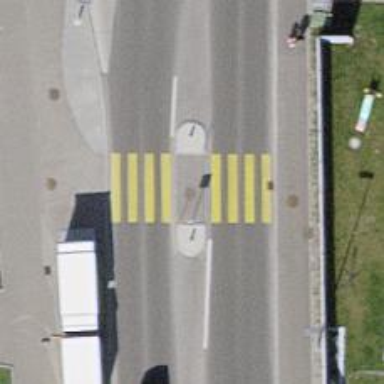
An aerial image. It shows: Uncontrolled road crossing with pedestrian island.